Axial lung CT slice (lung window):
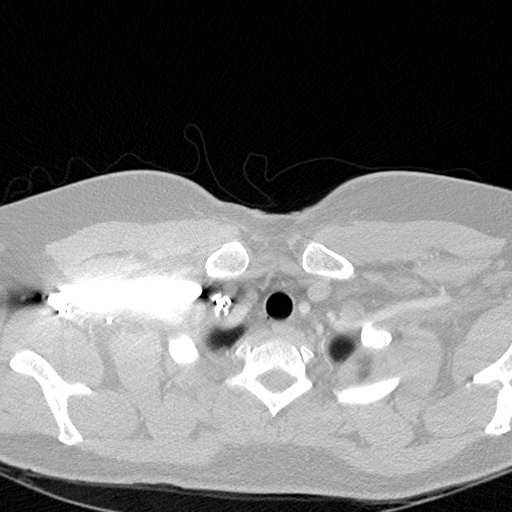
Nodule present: no